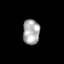
Tissue: skin
Cell type: Epithelial cells
Senescence score: 0.8103
Nuclear area (px): 416
Mean DAPI intensity: 170.743